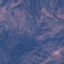
Land use / land cover: HerbaceousVegetation